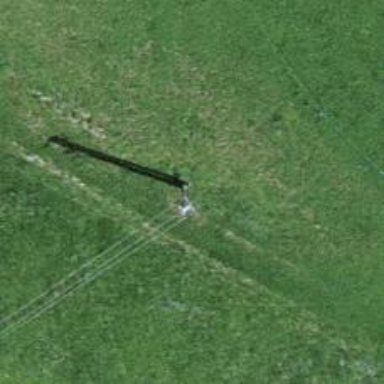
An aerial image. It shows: Minor power line.